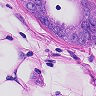
Metastatic tissue present: yes